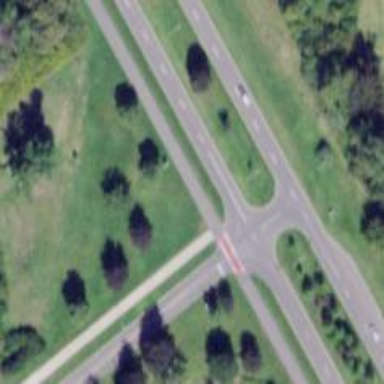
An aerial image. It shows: Marked road crossing.